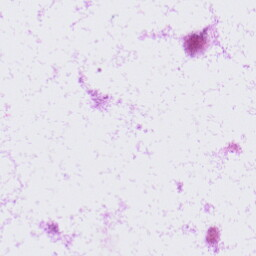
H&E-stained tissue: LymphNode